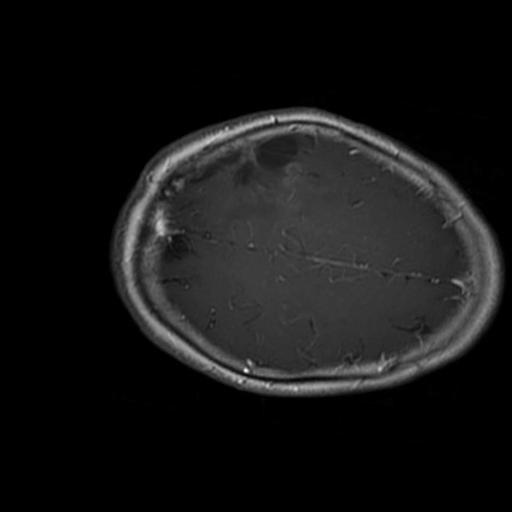
Label: brain_glioma